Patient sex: F
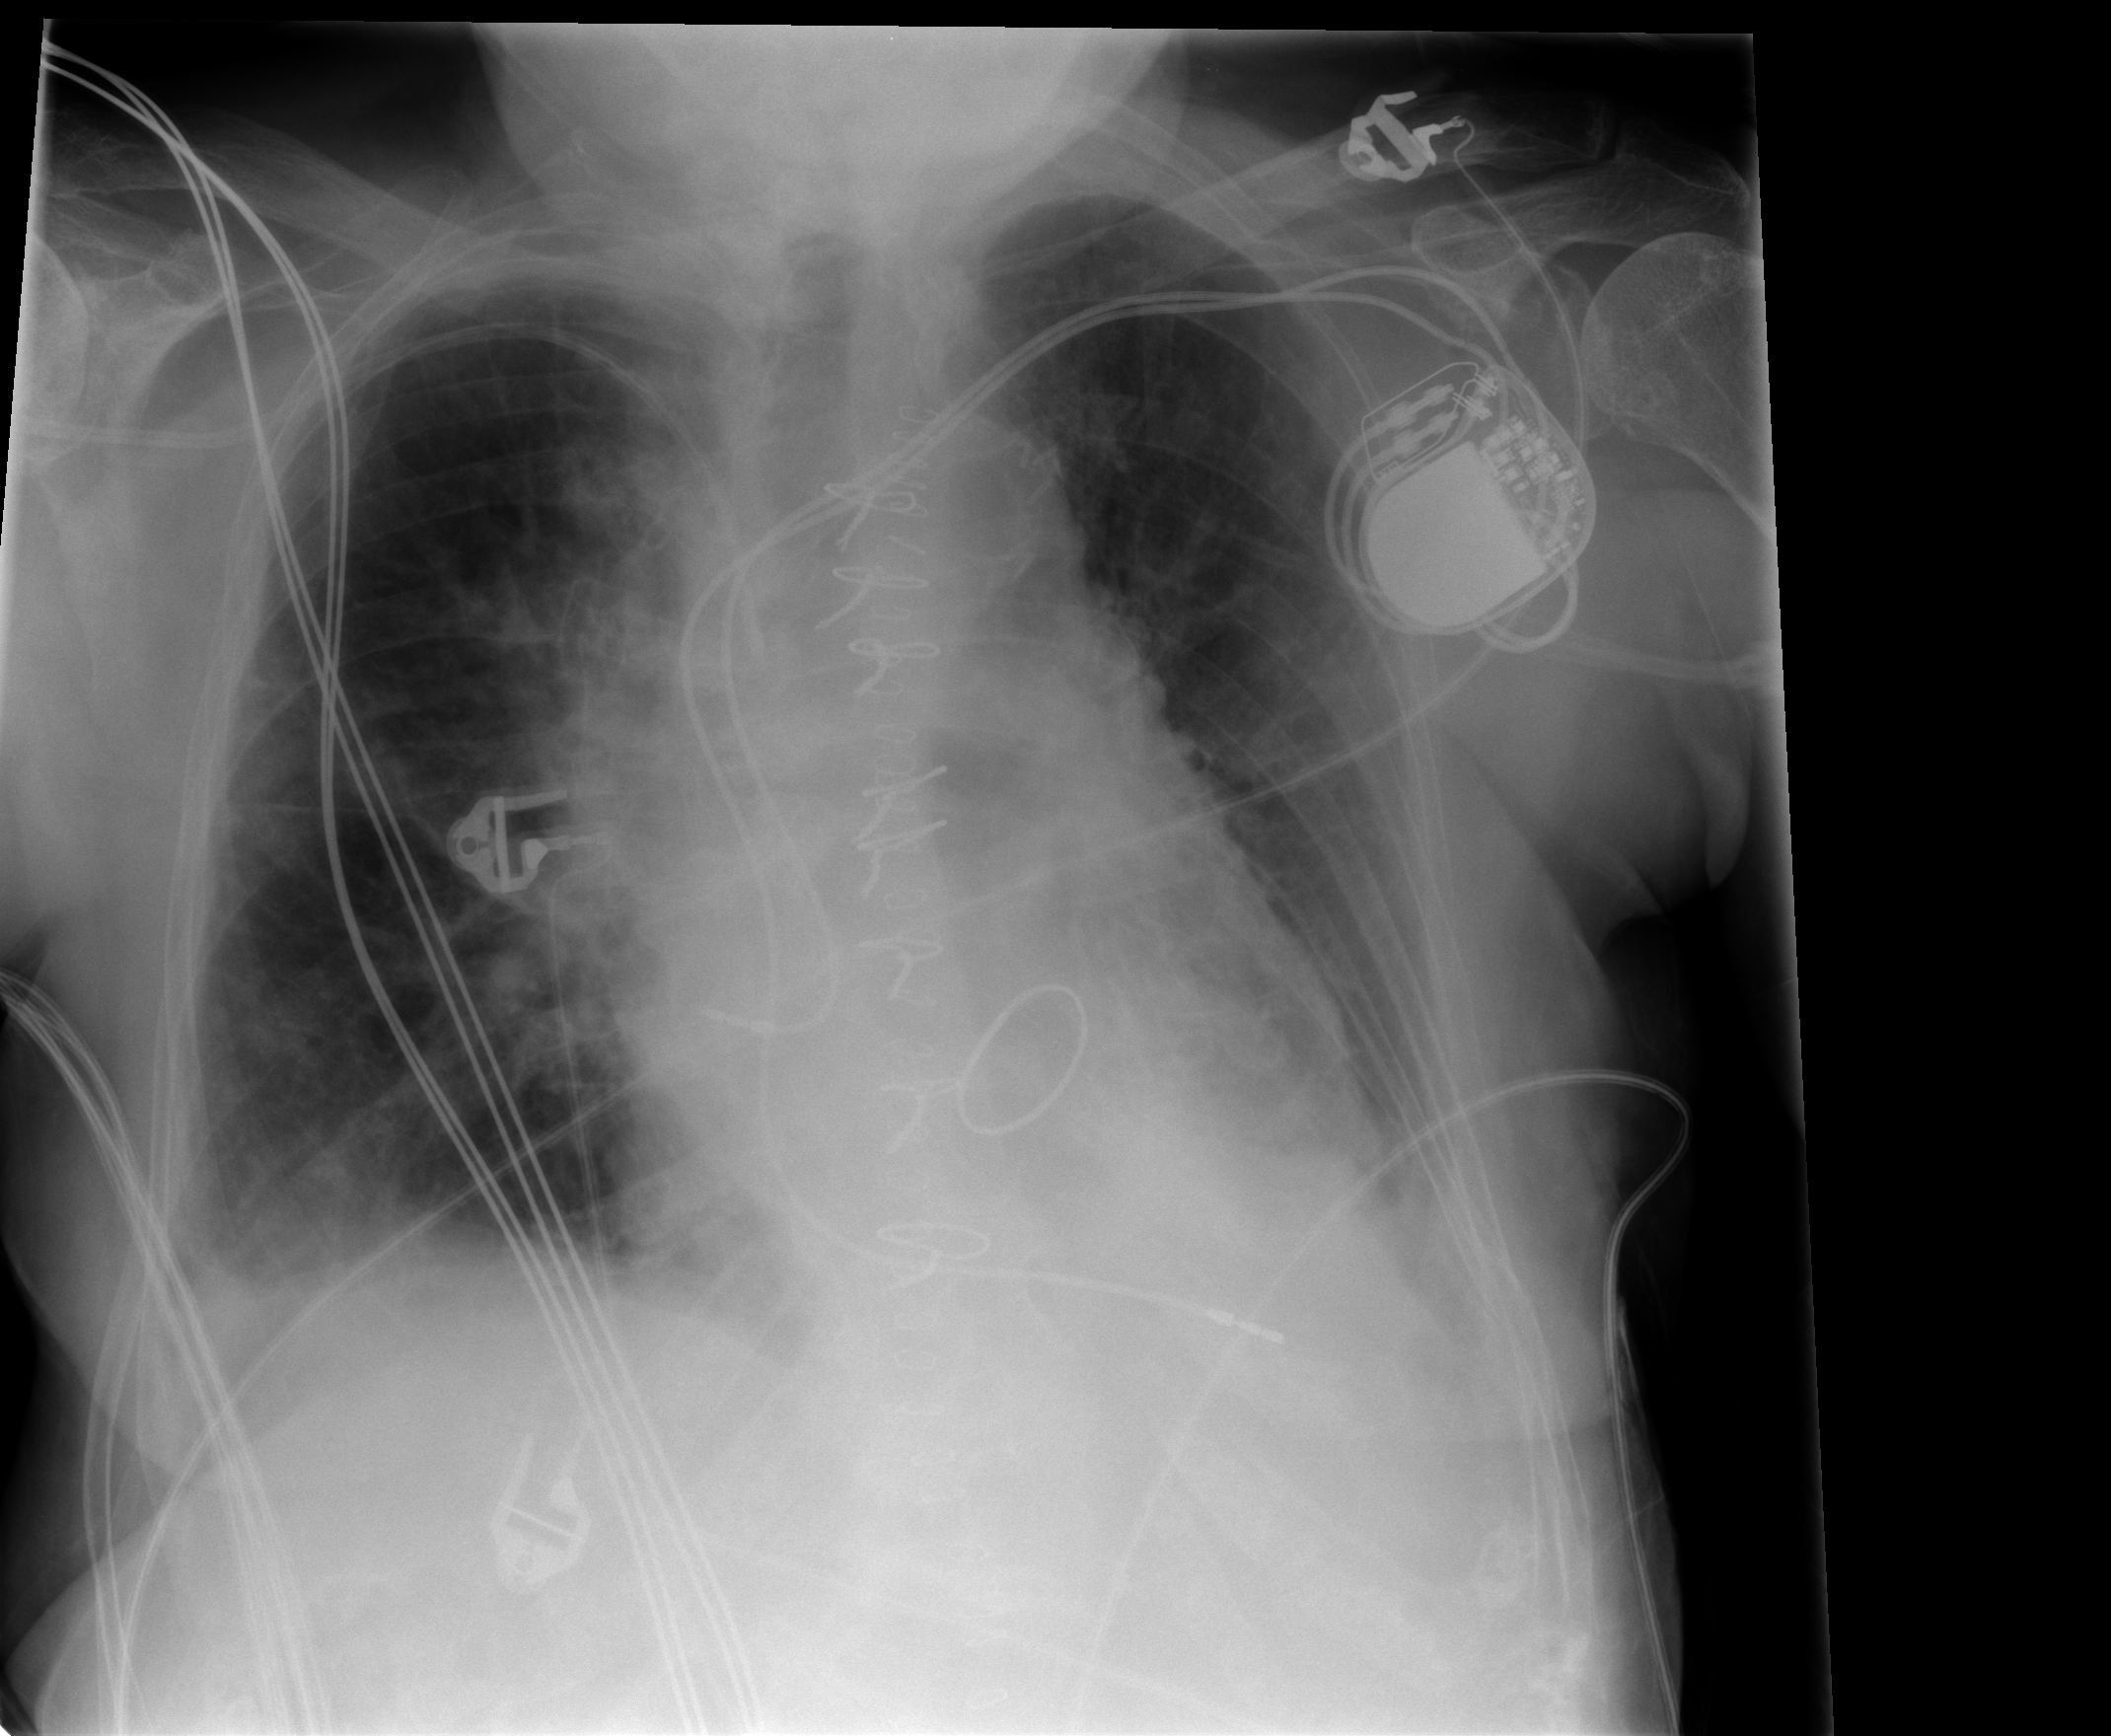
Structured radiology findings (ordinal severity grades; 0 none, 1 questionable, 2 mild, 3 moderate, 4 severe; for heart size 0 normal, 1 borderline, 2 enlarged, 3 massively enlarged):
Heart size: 2
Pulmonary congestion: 1
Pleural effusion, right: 1
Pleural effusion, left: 1
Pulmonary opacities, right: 1
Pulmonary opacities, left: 1
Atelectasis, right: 2
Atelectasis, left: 2